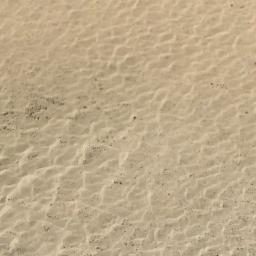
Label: desert